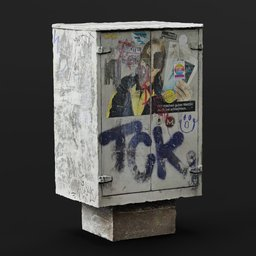
Label: electronics